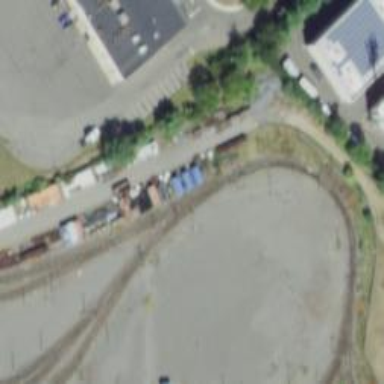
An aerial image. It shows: Light rail service yard with electrified contact lines.